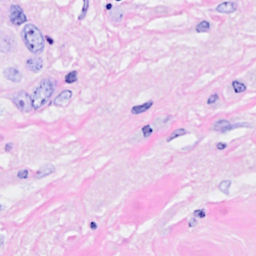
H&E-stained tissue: Breast